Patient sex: M
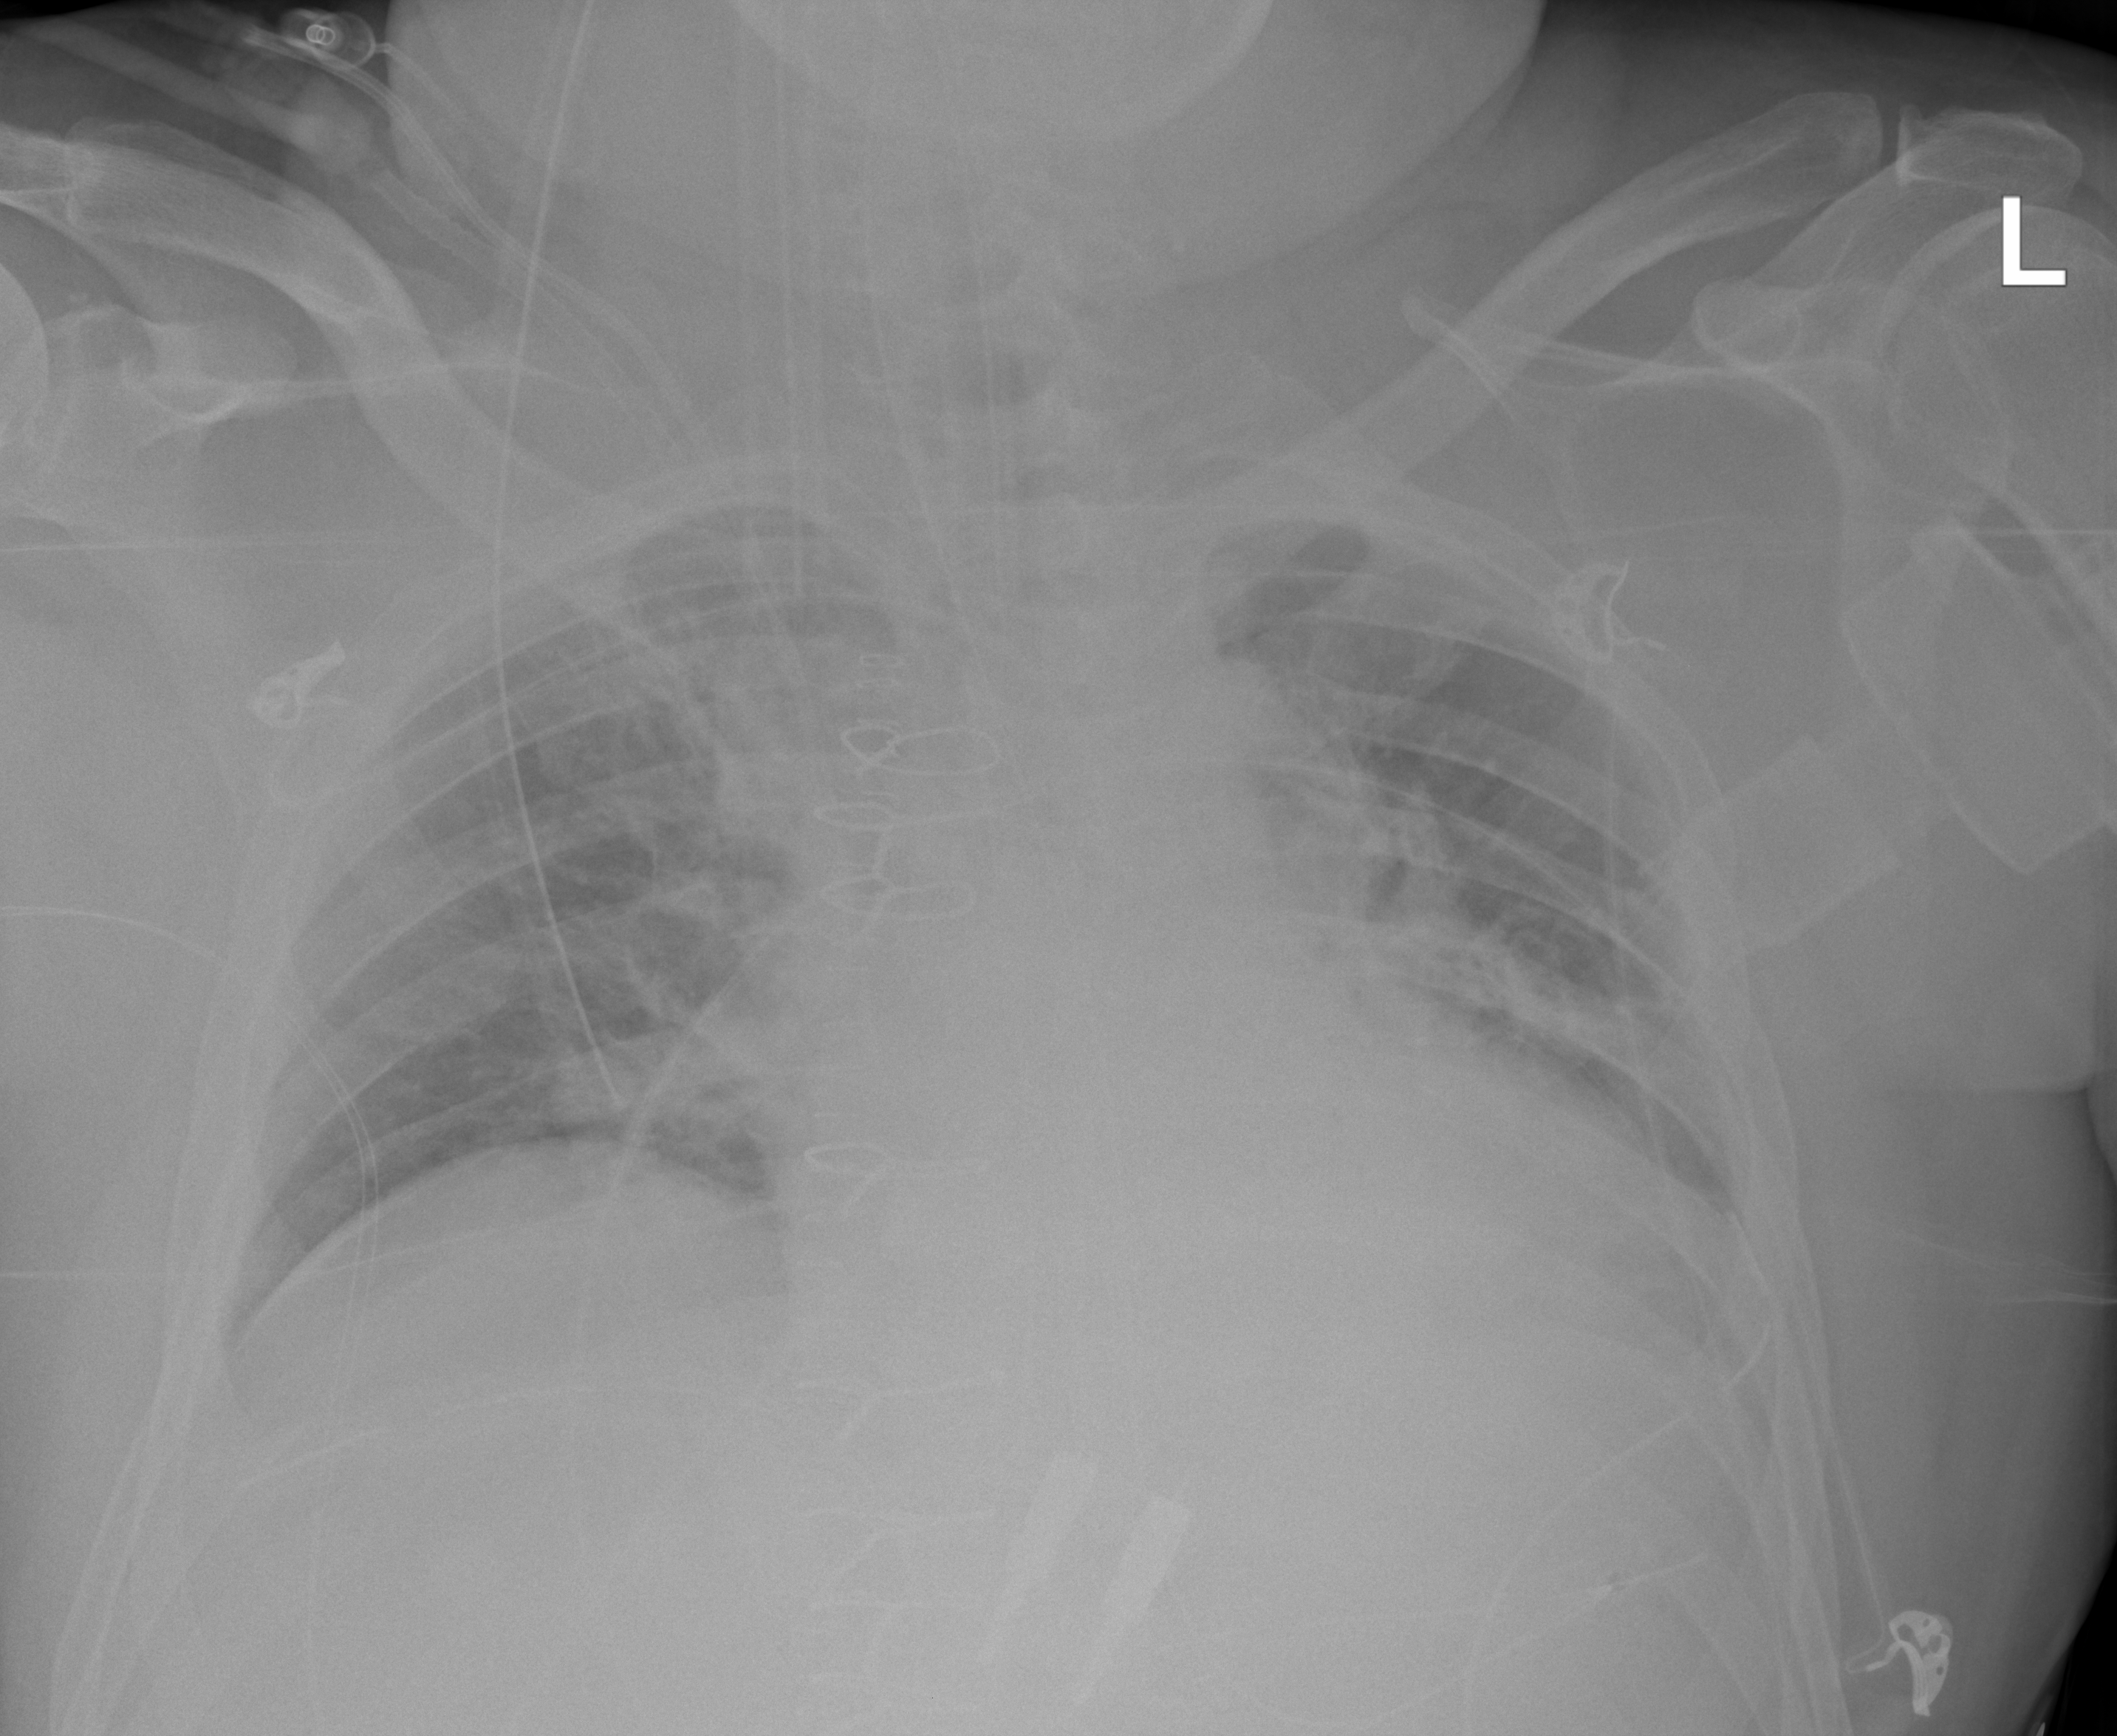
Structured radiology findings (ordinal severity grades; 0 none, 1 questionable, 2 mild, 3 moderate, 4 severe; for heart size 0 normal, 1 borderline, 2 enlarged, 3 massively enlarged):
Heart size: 0
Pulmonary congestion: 2
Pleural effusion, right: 0
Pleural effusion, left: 1
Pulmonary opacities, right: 2
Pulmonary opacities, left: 2
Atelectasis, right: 1
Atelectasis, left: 2